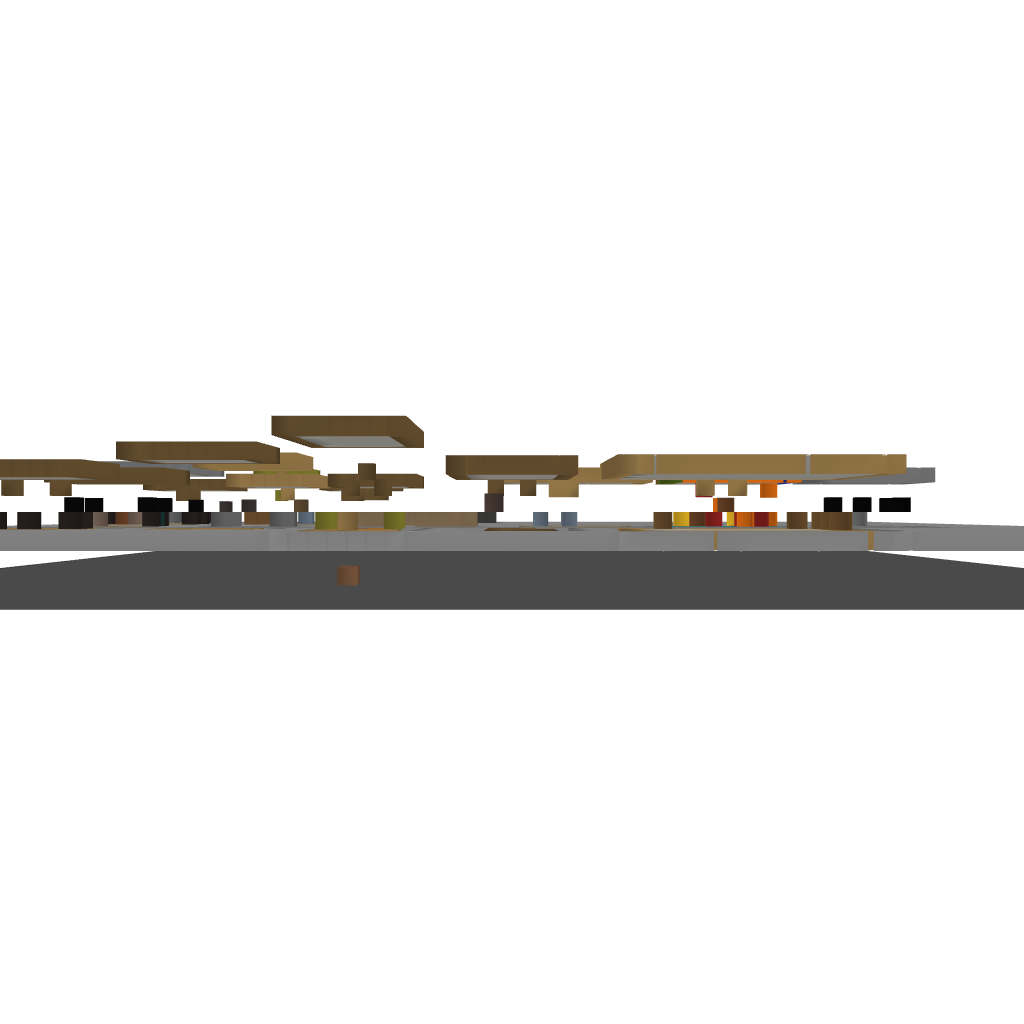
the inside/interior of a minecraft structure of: A medium town